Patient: sex M, age 68
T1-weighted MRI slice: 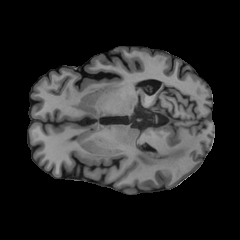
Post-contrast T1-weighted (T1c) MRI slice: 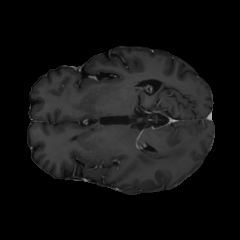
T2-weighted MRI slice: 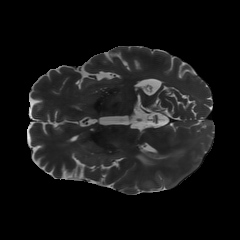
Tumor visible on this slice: yes
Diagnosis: Glioblastoma, IDH-wildtype
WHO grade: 4